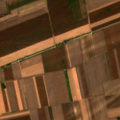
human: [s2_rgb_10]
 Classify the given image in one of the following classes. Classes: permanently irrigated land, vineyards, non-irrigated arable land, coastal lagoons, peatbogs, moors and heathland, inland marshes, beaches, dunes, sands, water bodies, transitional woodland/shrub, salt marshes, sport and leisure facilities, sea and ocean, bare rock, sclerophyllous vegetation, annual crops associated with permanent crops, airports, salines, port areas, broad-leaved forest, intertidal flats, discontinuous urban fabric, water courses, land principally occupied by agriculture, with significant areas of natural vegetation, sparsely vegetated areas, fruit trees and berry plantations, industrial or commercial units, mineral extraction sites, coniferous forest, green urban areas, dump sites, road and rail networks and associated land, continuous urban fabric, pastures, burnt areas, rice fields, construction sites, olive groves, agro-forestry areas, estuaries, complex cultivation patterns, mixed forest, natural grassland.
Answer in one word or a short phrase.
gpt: non-irrigated arable land